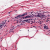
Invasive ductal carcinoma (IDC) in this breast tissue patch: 0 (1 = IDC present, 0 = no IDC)